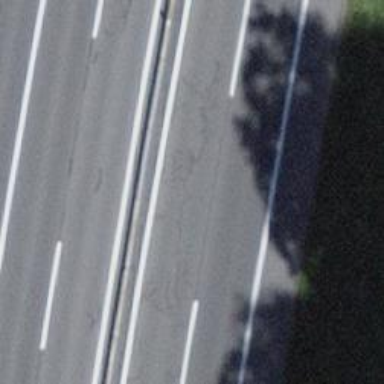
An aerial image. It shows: Trunk highway.